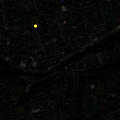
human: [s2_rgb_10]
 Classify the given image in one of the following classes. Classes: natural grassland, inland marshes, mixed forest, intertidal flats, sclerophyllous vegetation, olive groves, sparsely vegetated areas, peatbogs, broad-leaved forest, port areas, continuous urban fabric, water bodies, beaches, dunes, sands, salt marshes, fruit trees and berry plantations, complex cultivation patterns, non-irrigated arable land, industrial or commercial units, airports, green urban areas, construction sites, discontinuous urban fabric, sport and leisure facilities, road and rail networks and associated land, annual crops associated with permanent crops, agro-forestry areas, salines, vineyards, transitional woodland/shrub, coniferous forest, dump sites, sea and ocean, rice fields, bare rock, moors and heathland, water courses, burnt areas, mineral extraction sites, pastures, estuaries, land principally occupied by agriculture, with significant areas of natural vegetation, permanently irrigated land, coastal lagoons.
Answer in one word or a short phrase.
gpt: discontinuous urban fabric, green urban areas, water courses